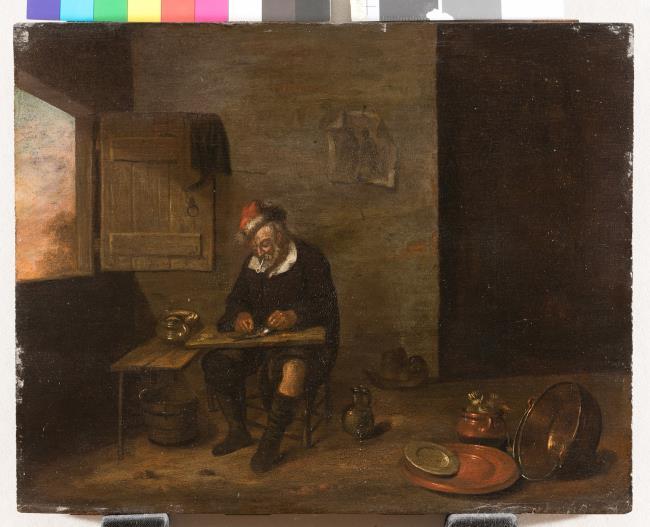
Title: Interior with an old man cleaning fish
Artist: after Quiringh van Brekelenkam Bron: Ellis Dullaart (2016-03)
Earliest date: 1650
Latest date: 1749
Genre: painting
Iconography: Tobacco
Keywords: genre, interior view, one human figure, full-length portrait, sitting, old man, fur hat, pipe, smoking (activity), clean a fish, kettle, dish (vessel for food), doorway, hatch, drawing (depicted), terracotta